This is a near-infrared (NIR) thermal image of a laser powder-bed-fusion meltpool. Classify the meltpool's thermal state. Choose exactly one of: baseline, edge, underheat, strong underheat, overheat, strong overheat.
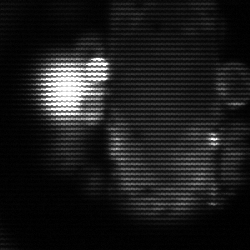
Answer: strong underheat